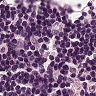
Metastatic tissue present: no